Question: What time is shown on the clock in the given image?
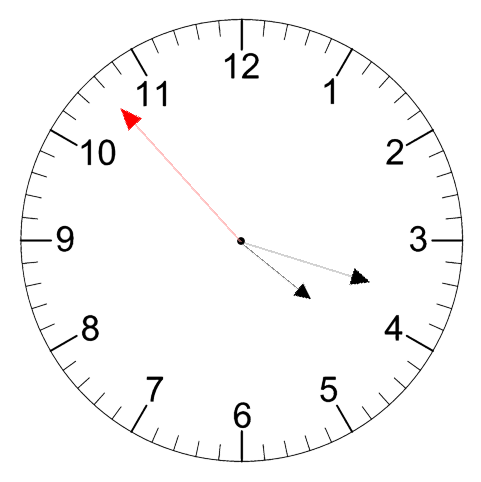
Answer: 04:17:53